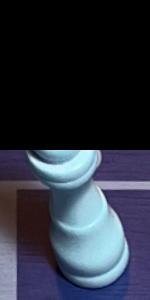
Label: King_White